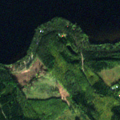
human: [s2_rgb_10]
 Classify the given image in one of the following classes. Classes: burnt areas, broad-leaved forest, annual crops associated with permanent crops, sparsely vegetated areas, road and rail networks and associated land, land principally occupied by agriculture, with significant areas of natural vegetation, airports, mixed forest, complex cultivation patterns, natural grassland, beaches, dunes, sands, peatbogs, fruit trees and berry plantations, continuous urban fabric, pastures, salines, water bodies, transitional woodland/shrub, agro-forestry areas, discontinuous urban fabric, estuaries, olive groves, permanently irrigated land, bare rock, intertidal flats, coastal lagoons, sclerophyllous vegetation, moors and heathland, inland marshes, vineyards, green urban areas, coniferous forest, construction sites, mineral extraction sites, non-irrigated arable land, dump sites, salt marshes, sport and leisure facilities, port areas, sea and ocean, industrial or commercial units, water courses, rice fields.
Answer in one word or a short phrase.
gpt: coniferous forest, mixed forest, transitional woodland/shrub, water bodies